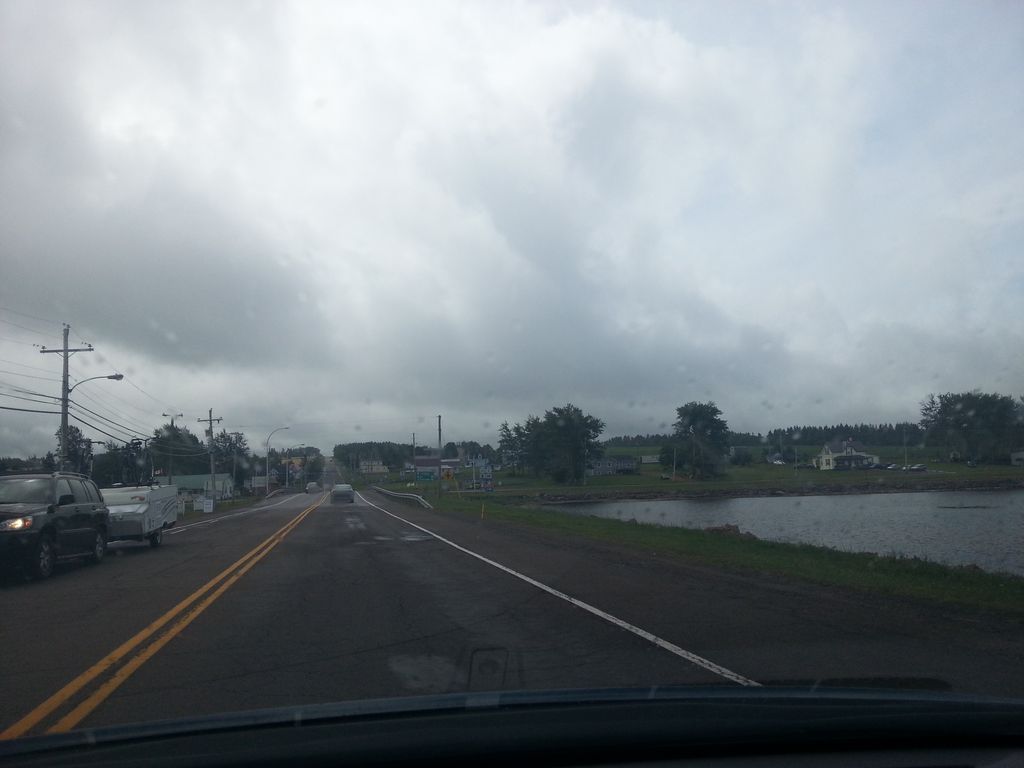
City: charlottetown